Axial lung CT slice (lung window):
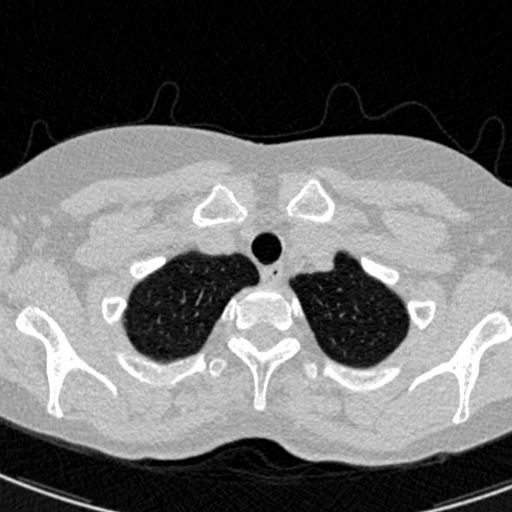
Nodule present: no